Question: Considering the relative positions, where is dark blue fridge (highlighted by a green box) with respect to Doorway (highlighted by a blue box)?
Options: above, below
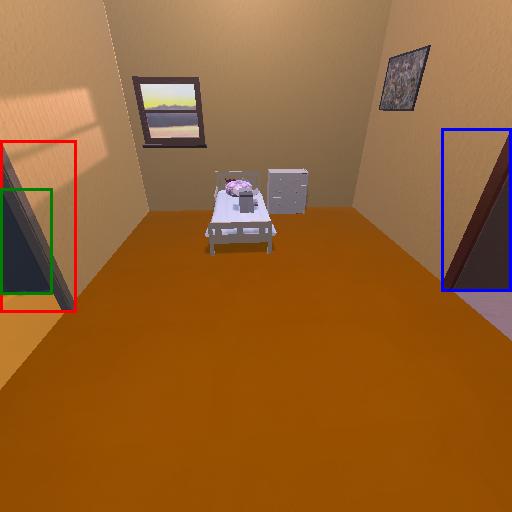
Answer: above